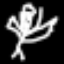
Label: angel